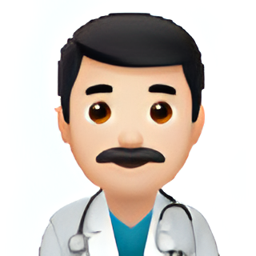
Name: male health worker type 1 2
Emoji: 👨🏻‍⚕️
Group: People & Body
Sub-group: person-role